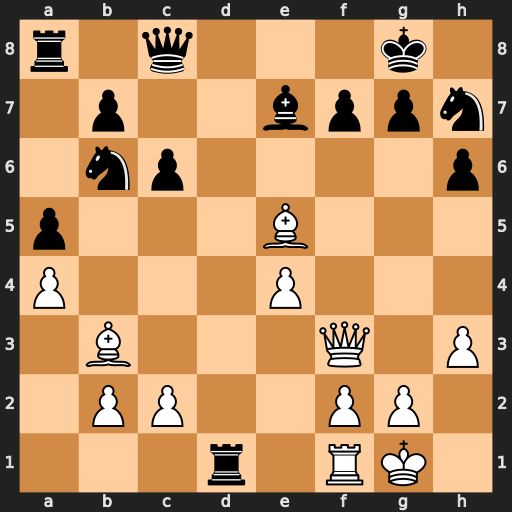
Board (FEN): r1q3k1/1p2bppn/1np4p/p3B3/P3P3/1B3Q1P/1PP2PP1/3r1RK1
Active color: w
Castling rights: -
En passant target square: -
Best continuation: Qxf7+ Kh8 Bxg7#